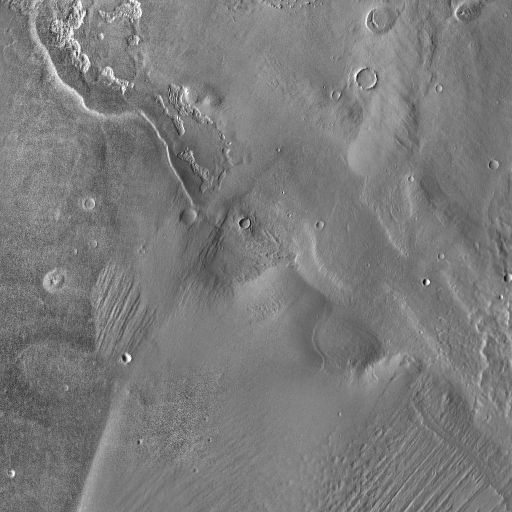
Crater classes present: Background, Other, Secondary